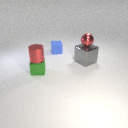
small blue rubber cube to the right of small green metal cube